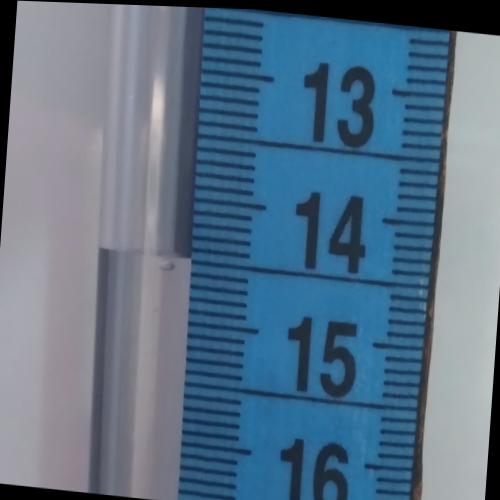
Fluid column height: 14.5 cm